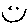
Label: smiley face